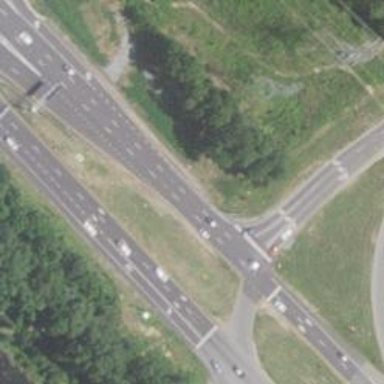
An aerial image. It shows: Trunk highway with expressway features.